Here is the envelope spectrum of one vibration snapshot from a rolling-element bearing, with each characteristic fault-frequency family marked on the frequency axis. Based on the visible evidence, which condition applies: normal, inner_race, outer_race, ball?
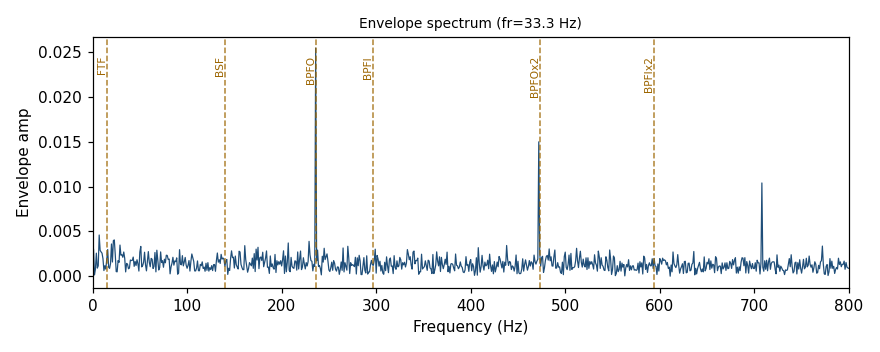
Answer: outer_race